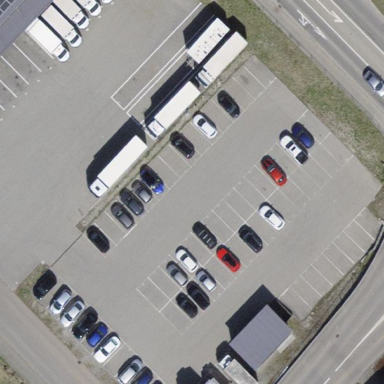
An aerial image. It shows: Parking area with surface.